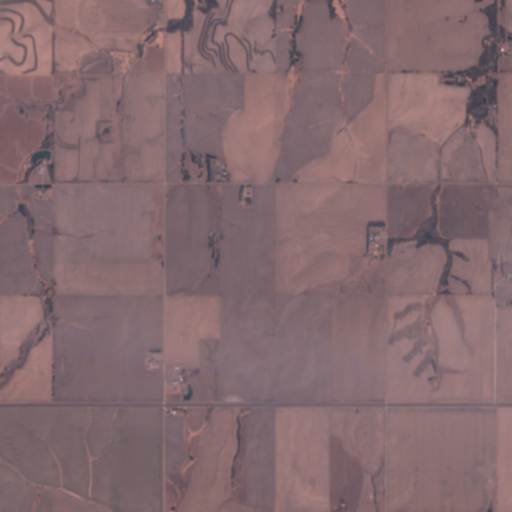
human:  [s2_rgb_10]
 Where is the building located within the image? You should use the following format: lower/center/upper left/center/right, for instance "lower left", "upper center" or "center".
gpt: The building is located in the center right of the image.
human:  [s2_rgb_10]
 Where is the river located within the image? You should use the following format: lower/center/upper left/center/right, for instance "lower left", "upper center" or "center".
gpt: The river is located in the lower of the image.
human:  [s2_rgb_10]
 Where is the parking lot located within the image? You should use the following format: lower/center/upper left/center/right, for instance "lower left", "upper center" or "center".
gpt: There is no parking lot in the image.